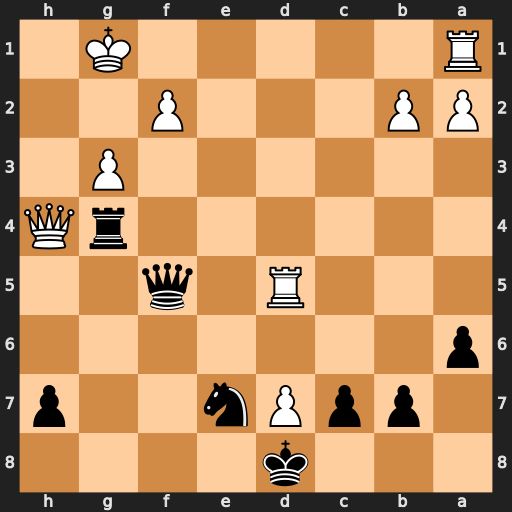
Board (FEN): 3k4/1ppPn2p/p7/3R1q2/6rQ/6P1/PP3P2/R5K1
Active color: b
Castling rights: -
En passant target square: -
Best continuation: Qe4 Rh5 Rxh4